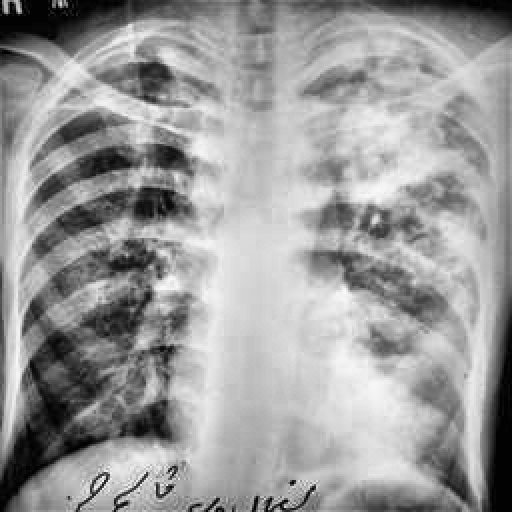
Finding: TUBERCULOSIS